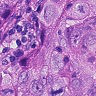
Metastatic tissue present: yes